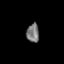
Tissue: skin
Cell type: Epithelial cells
Senescence score: 0.2456
Nuclear area (px): 226
Mean DAPI intensity: 121.496